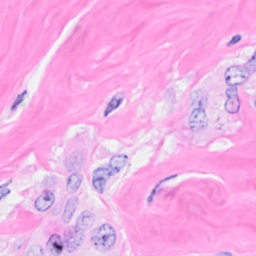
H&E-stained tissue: Breast